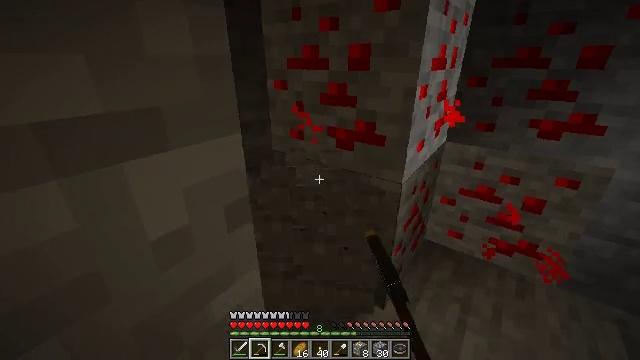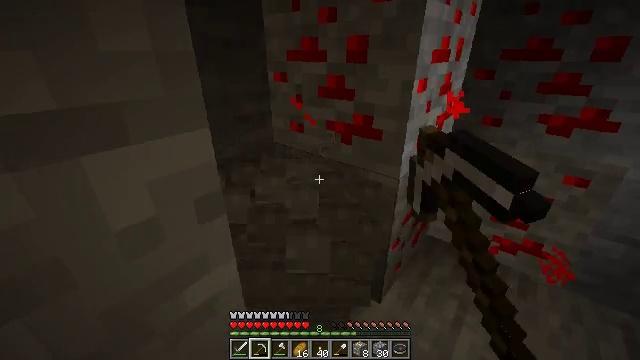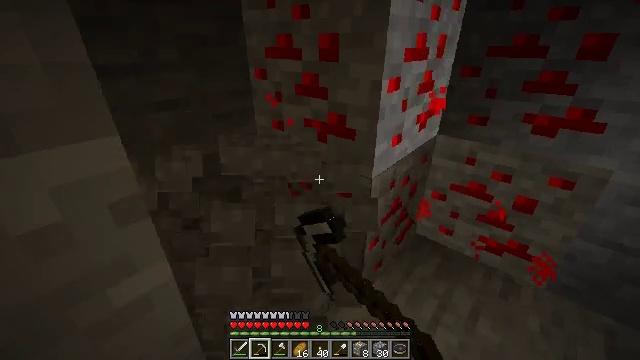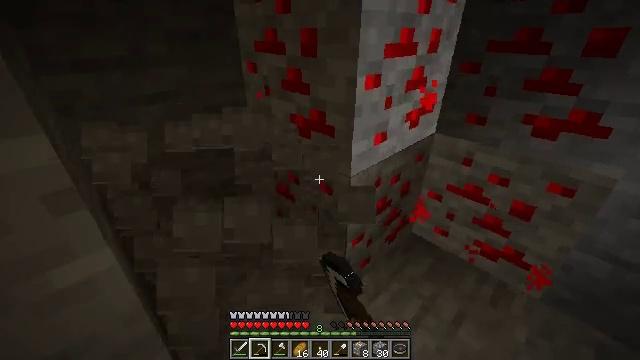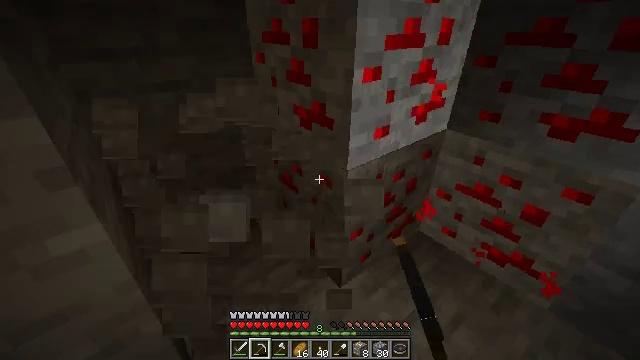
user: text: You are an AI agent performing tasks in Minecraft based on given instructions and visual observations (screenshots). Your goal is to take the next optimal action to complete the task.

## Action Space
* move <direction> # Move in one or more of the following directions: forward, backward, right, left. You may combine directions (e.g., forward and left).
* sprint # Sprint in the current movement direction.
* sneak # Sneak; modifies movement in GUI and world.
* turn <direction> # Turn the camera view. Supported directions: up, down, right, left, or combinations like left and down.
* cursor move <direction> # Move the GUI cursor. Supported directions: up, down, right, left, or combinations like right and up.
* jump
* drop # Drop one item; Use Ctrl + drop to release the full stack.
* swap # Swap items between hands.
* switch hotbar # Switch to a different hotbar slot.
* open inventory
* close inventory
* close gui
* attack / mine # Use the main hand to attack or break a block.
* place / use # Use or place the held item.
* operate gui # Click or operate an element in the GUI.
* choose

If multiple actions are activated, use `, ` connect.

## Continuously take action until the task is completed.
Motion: motion action
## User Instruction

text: Collect stone from the mine.
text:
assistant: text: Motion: move right, turn left and down, attack / mine
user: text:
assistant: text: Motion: move right, turn left and down, attack / mine
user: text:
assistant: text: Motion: move right, turn left and down, attack / mine
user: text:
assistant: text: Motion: turn left and down, attack / mine
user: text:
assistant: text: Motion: attack / mine